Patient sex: M
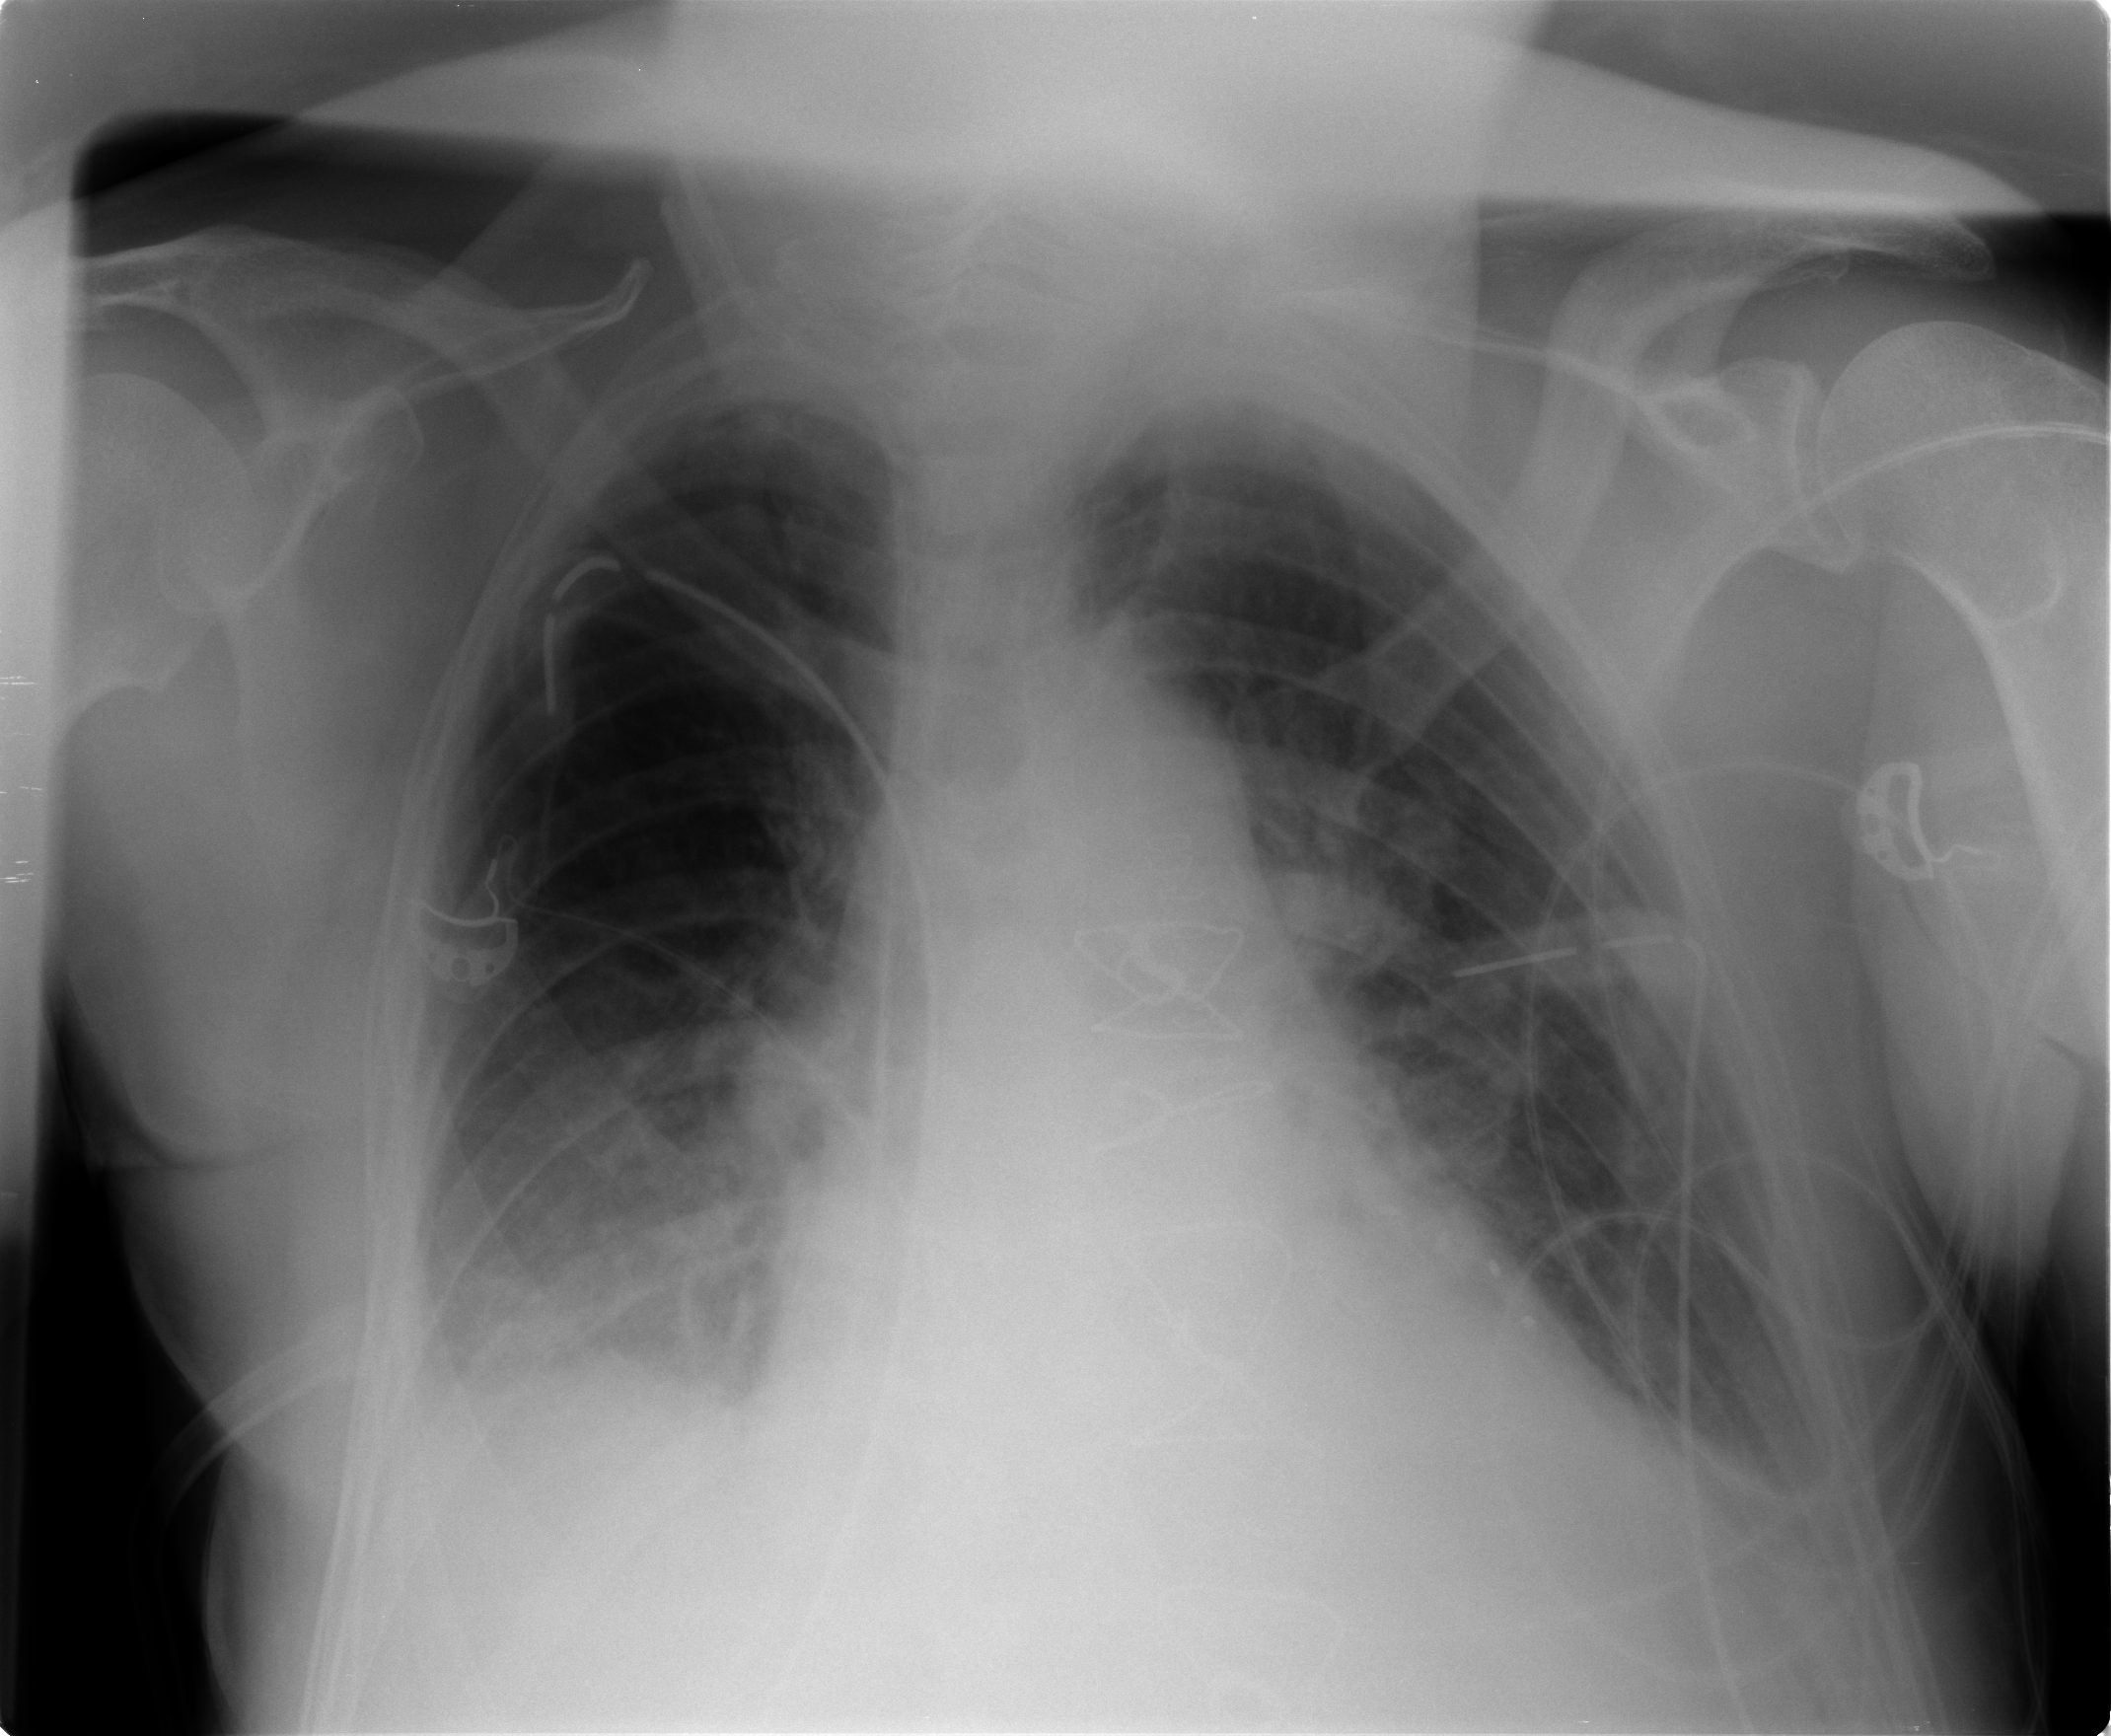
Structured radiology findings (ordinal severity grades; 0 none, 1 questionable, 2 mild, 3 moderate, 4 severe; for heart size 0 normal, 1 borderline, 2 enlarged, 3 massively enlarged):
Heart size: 1
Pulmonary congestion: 2
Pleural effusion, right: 2
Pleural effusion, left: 2
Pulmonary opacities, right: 0
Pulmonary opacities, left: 0
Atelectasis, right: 2
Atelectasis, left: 2